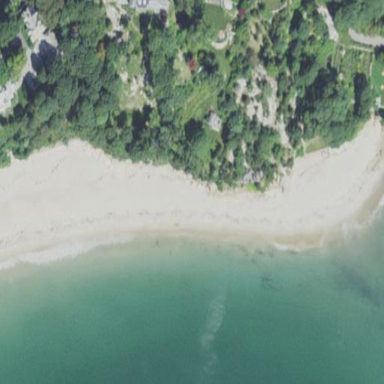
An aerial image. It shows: Sandy beach.